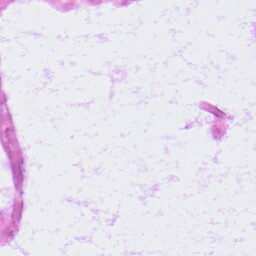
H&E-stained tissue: LymphNode